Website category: sports
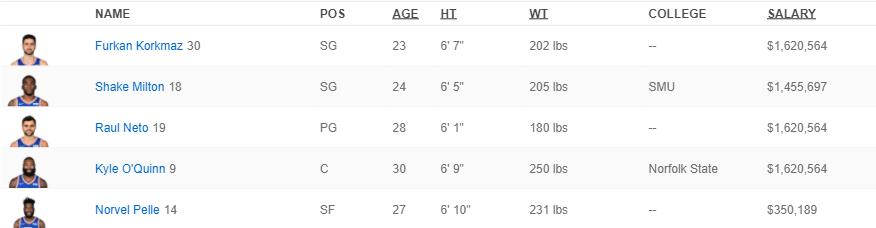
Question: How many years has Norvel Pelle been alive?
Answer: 27

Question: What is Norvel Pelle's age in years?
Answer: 27

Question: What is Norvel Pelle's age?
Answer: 27

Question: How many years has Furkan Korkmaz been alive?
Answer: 23

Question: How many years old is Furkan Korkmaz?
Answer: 23

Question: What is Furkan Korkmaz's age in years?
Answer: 23

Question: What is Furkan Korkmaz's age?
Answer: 23

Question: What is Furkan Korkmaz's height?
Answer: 6' 7"

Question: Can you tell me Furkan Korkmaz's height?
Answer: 6' 7"

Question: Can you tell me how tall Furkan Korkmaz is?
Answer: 6' 7"

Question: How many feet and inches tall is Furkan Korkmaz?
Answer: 6' 7"

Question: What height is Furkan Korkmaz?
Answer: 6' 7"

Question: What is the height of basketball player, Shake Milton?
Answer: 6' 5"

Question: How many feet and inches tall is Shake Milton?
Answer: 6' 5"

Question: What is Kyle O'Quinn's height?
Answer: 6' 9"

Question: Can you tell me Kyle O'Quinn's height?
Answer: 6' 9"

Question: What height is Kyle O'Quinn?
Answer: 6' 9"

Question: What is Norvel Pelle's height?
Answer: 6' 10"

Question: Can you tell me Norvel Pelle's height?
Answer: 6' 10"

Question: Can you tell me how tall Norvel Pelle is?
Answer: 6' 10"

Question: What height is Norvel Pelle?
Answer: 6' 10"

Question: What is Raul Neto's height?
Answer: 6' 1"

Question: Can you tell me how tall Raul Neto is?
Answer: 6' 1"

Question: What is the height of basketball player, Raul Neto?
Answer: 6' 1"

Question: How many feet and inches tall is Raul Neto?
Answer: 6' 1"

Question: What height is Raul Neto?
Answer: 6' 1"

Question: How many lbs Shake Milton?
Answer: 205 lbs

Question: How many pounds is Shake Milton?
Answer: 205 lbs

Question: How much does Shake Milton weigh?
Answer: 205 lbs

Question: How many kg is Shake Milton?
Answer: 205 lbs

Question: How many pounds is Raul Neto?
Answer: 180 lbs

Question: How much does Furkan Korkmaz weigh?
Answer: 202 lbs

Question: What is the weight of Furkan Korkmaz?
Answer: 202 lbs

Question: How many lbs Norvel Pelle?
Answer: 231 lbs

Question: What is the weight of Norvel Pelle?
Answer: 231 lbs

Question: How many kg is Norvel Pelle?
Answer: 231 lbs

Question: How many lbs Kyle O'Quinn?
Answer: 250 lbs

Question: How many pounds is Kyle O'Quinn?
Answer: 250 lbs

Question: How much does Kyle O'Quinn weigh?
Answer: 250 lbs

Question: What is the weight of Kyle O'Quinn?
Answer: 250 lbs

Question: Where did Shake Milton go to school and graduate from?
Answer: SMU

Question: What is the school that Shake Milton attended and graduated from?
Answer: SMU

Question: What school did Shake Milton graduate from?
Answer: SMU

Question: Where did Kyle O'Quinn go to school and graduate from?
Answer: Norfolk State

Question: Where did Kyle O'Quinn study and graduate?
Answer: Norfolk State

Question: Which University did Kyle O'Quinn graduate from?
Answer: Norfolk State

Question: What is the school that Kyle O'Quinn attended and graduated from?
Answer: Norfolk State

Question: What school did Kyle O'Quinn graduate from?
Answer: Norfolk State

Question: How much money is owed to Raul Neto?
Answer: $1,620,564

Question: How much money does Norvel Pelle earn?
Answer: $350,189

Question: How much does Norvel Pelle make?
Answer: $350,189

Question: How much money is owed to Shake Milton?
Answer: $1,455,697

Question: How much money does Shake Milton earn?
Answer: $1,455,697

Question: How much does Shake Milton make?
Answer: $1,455,697

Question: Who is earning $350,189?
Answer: Norvel Pelle

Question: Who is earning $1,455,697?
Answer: Shake Milton

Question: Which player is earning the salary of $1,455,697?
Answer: Shake Milton

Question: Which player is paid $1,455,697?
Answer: Shake Milton

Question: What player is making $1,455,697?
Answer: Shake Milton

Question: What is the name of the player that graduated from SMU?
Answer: Shake Milton

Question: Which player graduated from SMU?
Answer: Shake Milton

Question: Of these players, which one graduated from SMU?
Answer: Shake Milton

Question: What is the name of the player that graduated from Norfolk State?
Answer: Kyle O'Quinn

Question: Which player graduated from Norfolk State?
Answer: Kyle O'Quinn